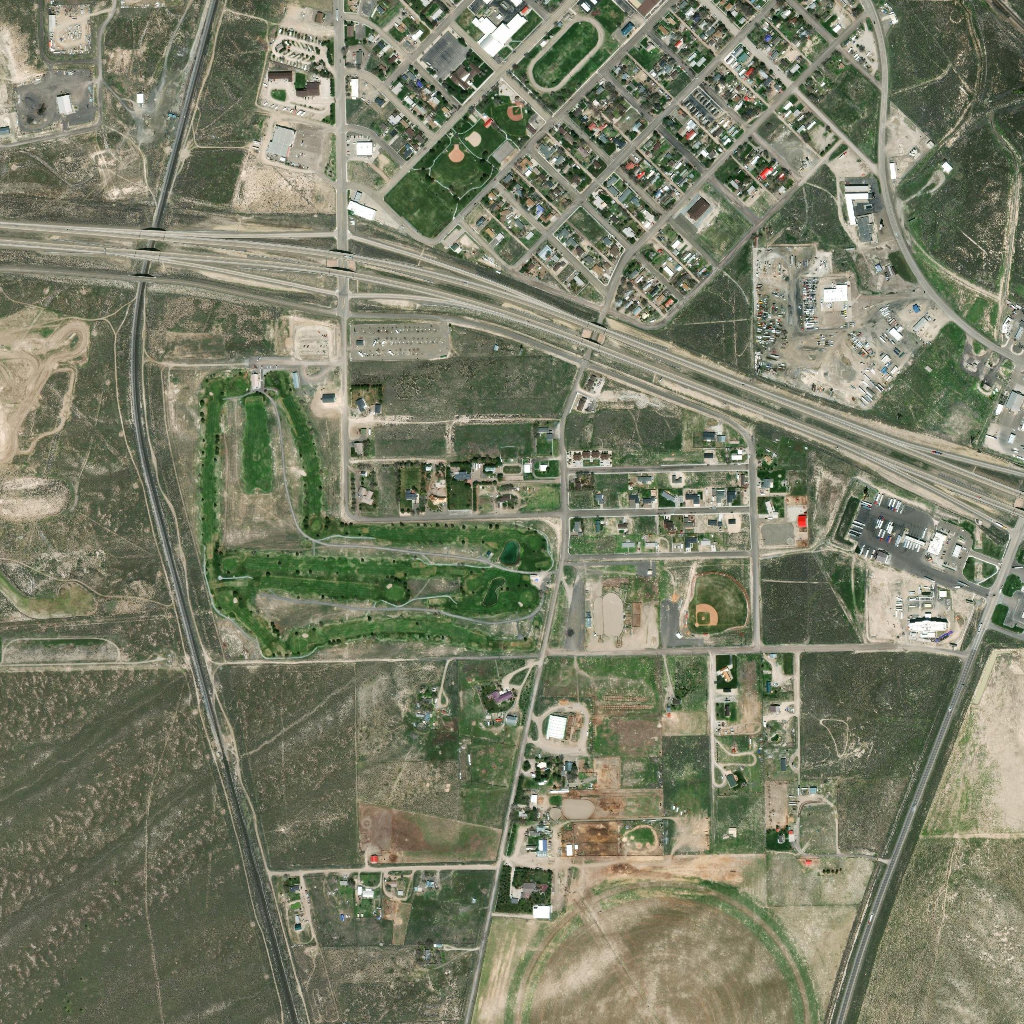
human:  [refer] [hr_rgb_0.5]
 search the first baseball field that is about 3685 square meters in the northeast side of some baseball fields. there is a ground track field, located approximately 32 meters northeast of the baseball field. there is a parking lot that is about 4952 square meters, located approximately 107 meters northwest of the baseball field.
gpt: <box>[[48, 9, 52, 13, 0]]</box>